Interaction volume radius: 5 \u00c5
Interaction volume height: 10 \u00c5
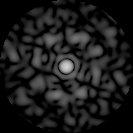
Disorder parameter: 0.8687